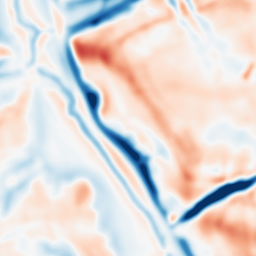
Category: multiscale
Decomposition family: dog
Decomposition parameters: sigma_low: 3
sigma_high: 10
Upsampling method: sinc_blackman
Upsampling parameters: scale: 2
kernel_size: 16
Upsampling scale: 2